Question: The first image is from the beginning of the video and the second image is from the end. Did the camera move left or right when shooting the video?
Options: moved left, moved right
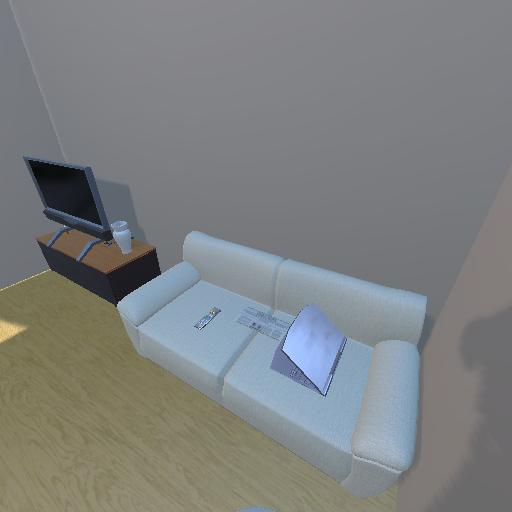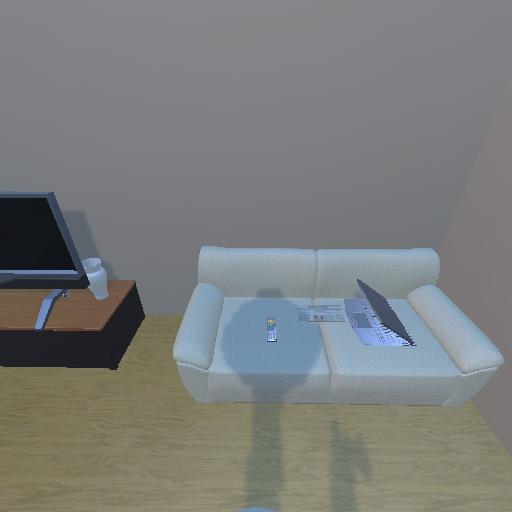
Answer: moved left